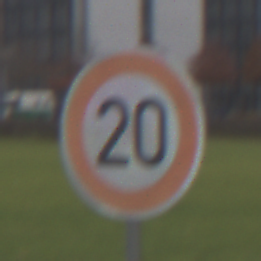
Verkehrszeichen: Geschwindigkeit20
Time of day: Midday
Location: Outdoor (Suburban)
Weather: Overcast
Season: NotSpecified
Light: Natural